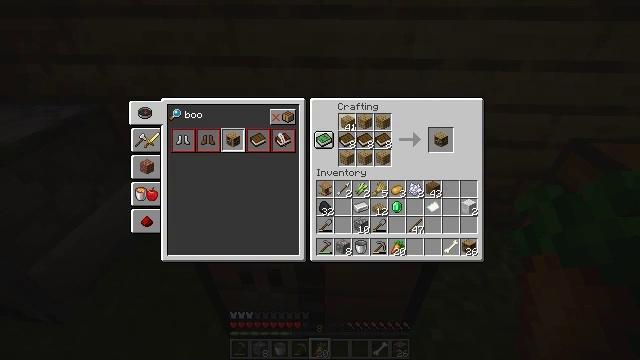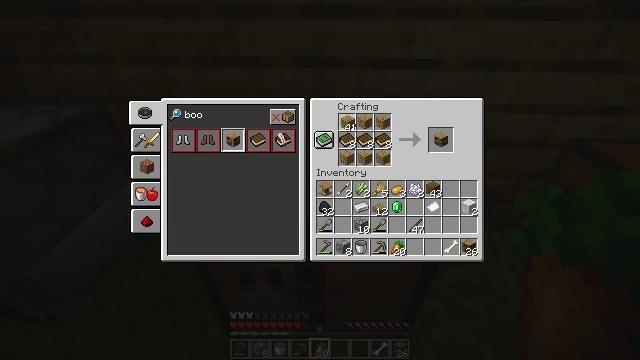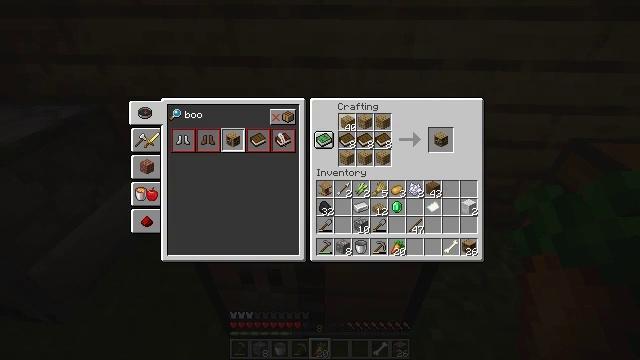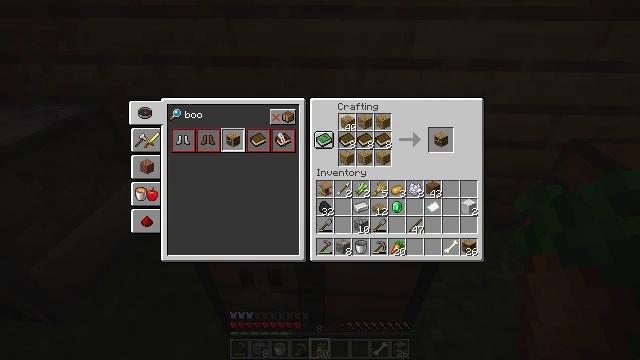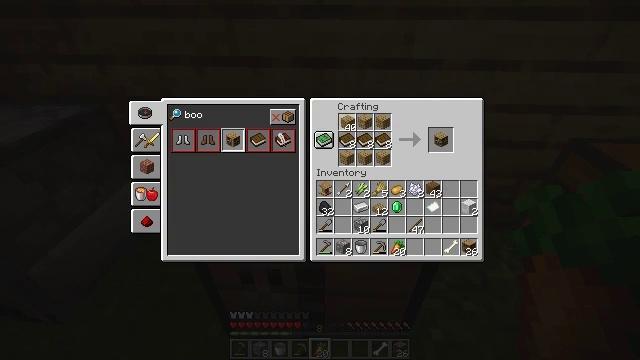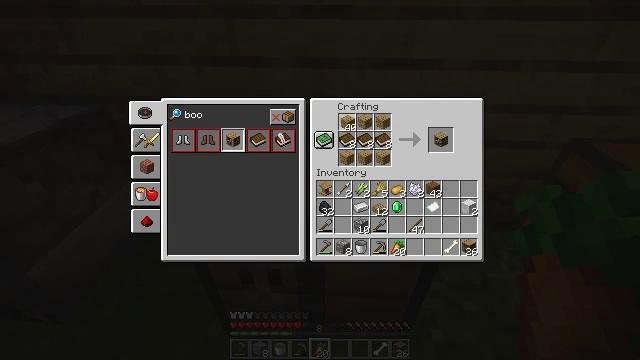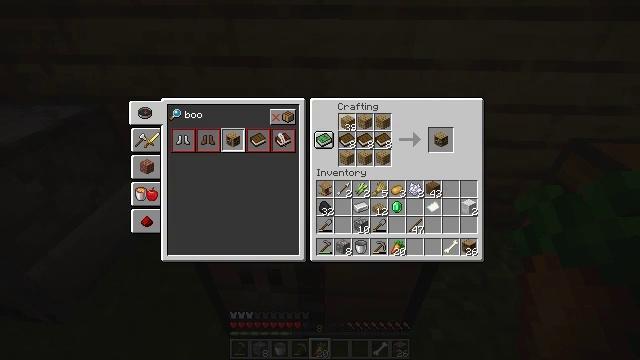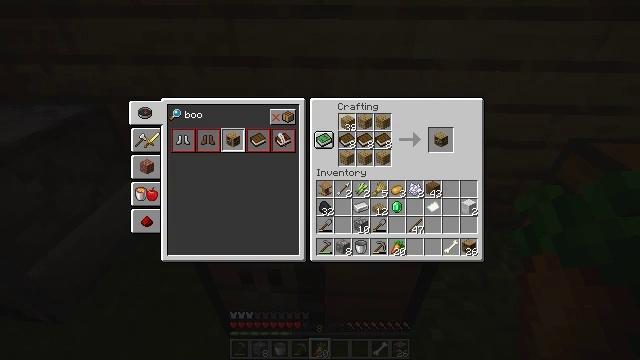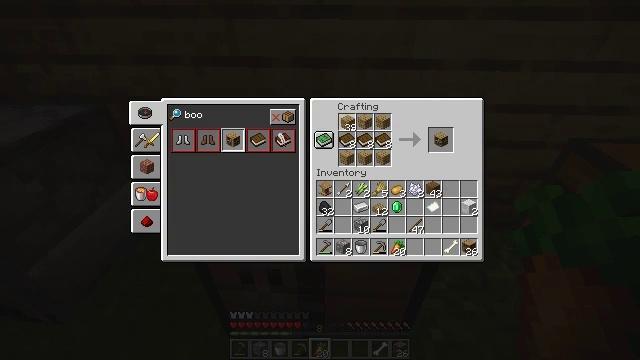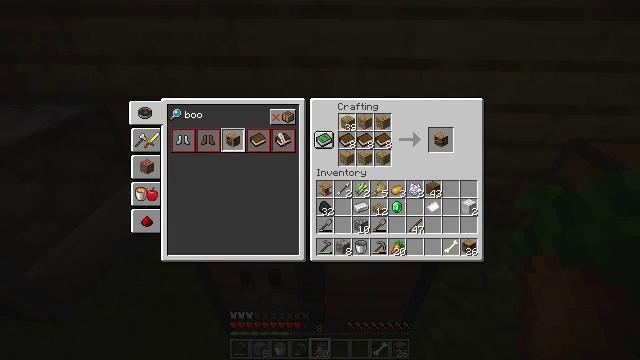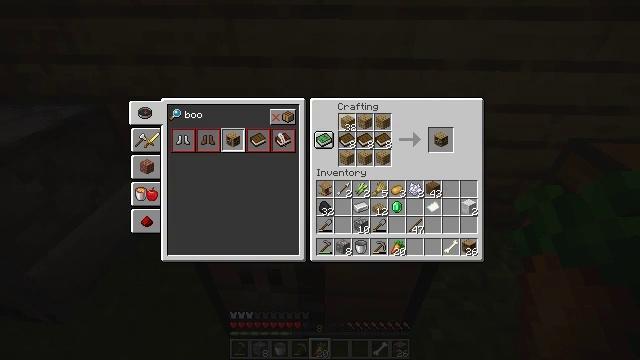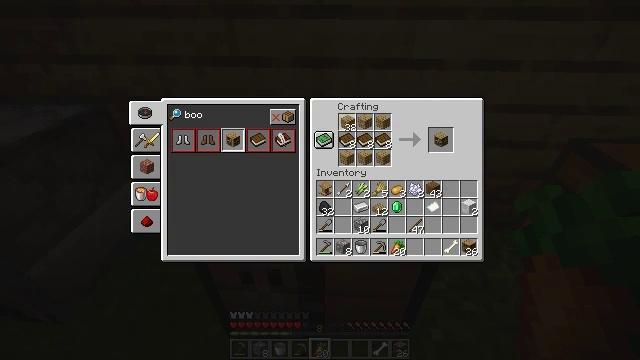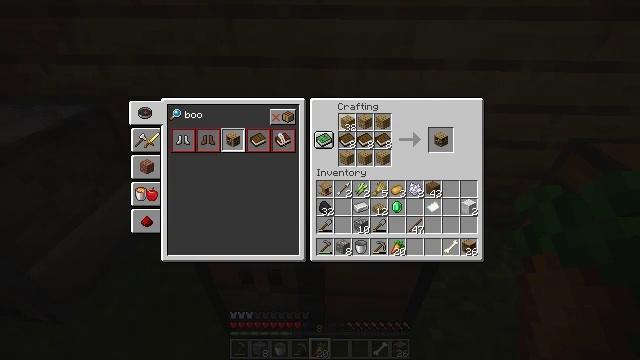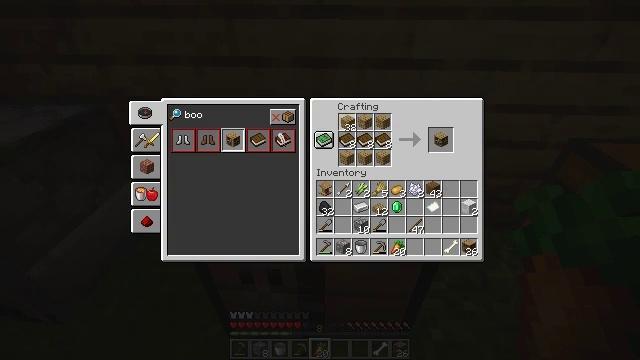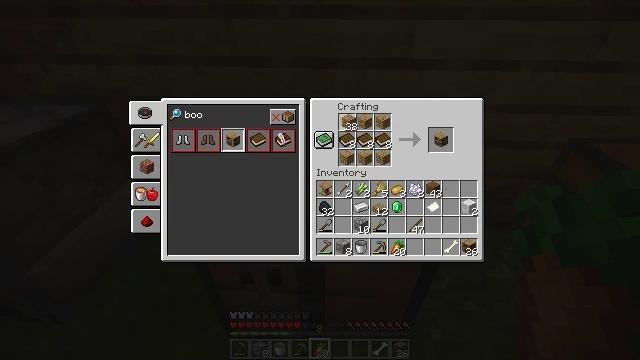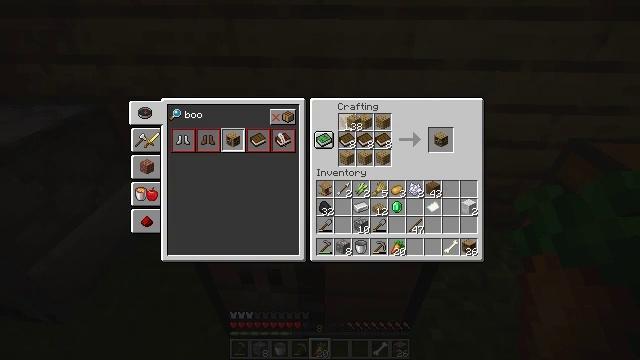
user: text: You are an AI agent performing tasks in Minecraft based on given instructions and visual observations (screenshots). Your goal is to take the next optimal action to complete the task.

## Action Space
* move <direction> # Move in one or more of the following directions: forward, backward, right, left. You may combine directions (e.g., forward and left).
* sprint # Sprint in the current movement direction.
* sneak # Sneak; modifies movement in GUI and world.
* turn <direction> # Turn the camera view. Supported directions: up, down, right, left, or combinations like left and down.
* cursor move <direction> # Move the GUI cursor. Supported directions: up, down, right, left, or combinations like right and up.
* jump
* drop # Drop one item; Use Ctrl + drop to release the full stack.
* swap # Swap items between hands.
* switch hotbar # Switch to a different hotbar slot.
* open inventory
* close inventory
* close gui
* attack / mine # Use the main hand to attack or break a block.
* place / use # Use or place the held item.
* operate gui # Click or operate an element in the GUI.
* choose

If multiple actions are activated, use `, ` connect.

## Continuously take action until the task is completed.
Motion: motion action
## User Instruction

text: Prepare books and planks to make a bookshelf.
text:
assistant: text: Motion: choose
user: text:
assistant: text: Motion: no_op
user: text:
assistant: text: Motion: no_op
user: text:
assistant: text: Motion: choose
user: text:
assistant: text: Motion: choose
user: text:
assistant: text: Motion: no_op
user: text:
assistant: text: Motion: no_op
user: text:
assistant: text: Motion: choose
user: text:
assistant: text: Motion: choose
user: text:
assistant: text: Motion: no_op
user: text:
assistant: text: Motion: no_op
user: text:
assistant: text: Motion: no_op
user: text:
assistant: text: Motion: no_op
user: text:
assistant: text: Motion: no_op
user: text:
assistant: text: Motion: no_op
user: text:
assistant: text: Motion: no_op
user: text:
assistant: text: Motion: no_op
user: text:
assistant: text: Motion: no_op
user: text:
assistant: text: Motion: no_op
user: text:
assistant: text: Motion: no_op
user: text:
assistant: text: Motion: no_op
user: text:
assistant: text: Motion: no_op
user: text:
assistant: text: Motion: no_op
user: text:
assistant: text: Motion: no_op
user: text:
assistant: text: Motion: choose
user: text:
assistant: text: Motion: choose
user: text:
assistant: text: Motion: no_op
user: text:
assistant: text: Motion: choose
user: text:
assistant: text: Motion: choose
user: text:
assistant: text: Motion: choose